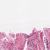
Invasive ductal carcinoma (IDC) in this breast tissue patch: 0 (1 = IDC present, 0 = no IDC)